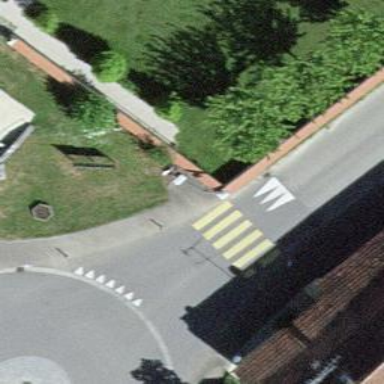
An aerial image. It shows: Zebra crossing on the road.